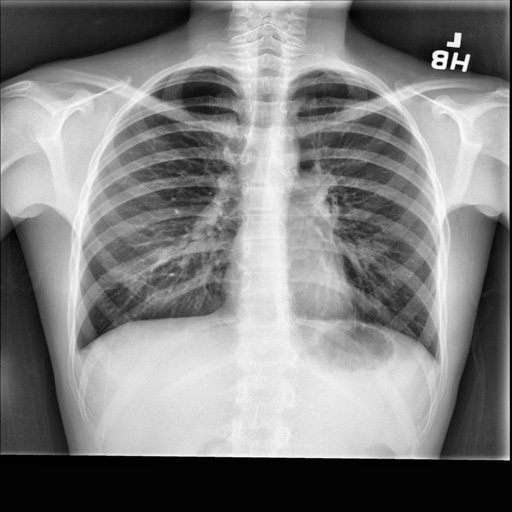
Finding: NORMAL